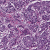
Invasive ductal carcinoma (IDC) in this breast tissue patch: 1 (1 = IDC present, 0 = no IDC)